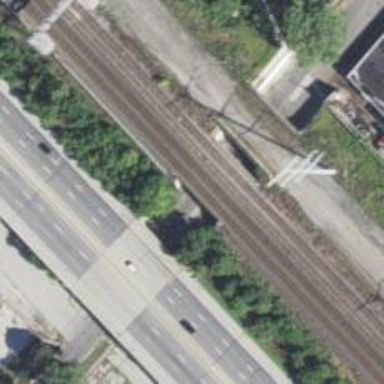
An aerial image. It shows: Bridge over railway siding.